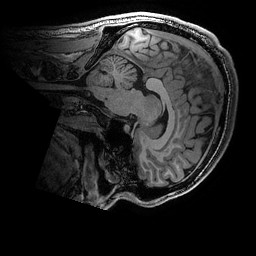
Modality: T1w
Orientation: sagittal
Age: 27
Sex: male
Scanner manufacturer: ge
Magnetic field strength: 3 T
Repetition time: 0.007 s
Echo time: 0.00342 s